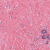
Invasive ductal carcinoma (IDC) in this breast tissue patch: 1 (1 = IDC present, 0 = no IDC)